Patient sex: M
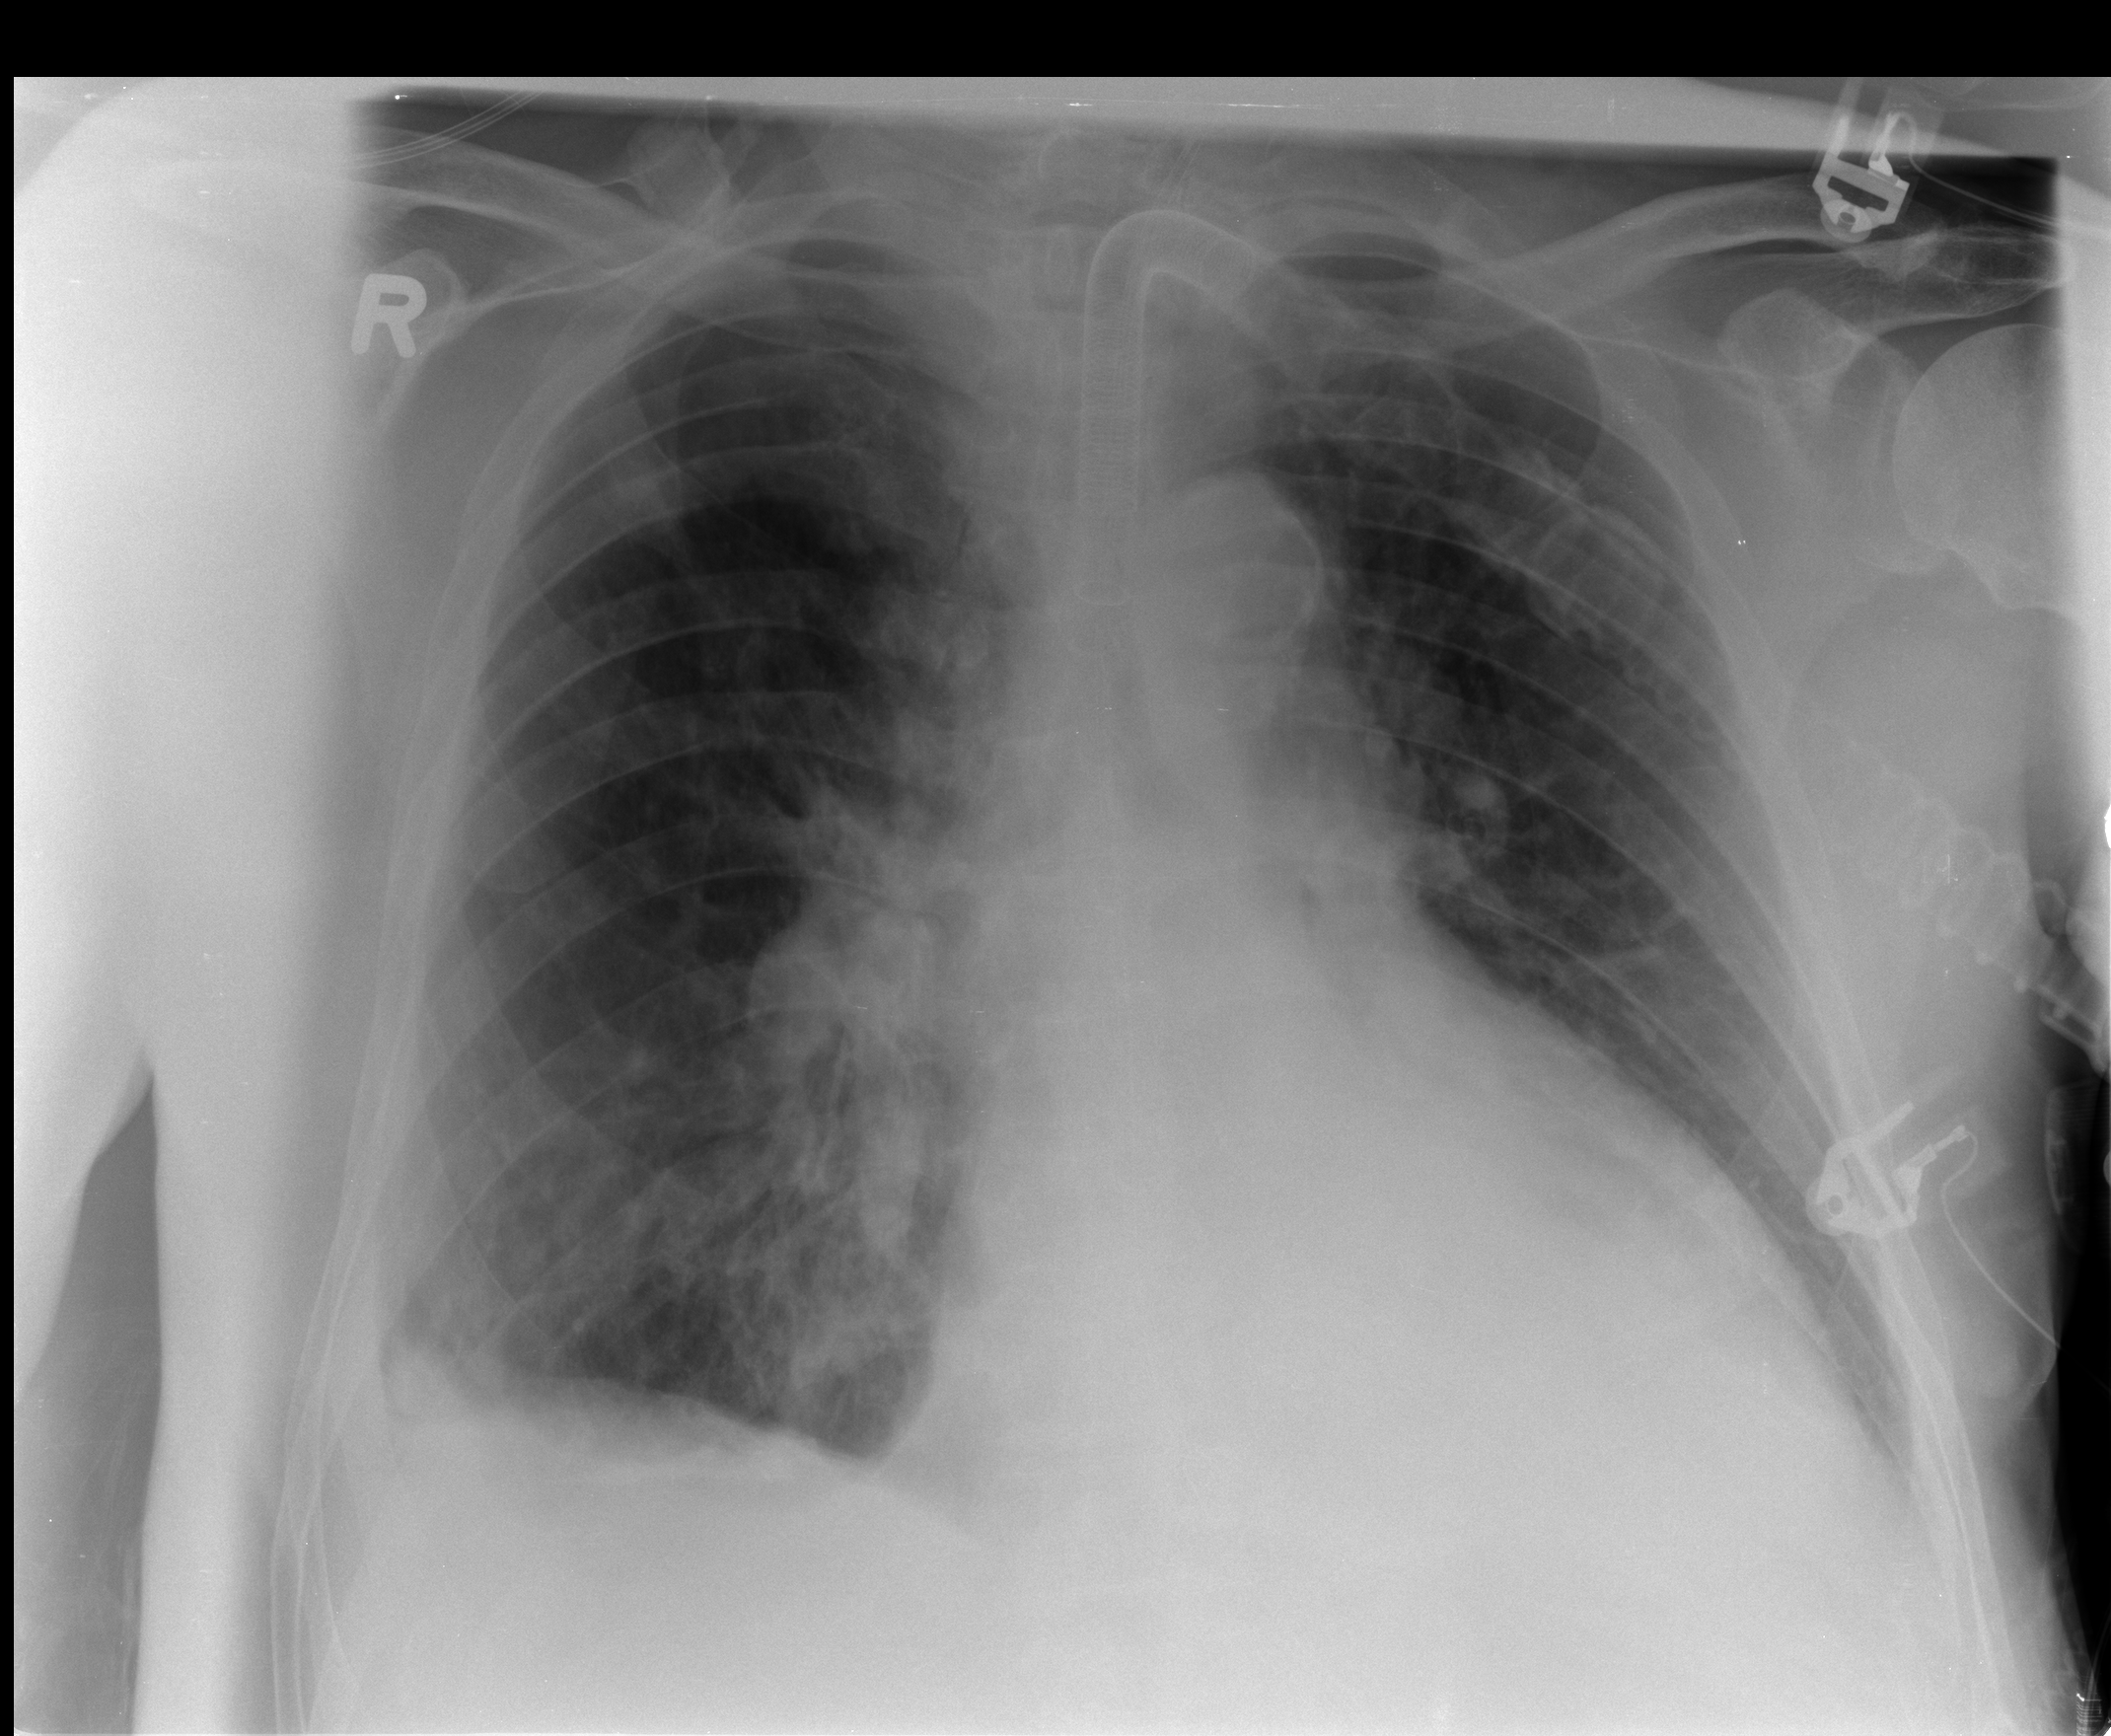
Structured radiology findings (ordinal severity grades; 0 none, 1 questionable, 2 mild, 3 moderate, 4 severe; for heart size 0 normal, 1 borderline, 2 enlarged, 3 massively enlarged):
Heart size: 2
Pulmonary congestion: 1
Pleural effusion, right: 2
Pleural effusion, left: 1
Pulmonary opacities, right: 2
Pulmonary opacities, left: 0
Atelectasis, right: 2
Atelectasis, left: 2